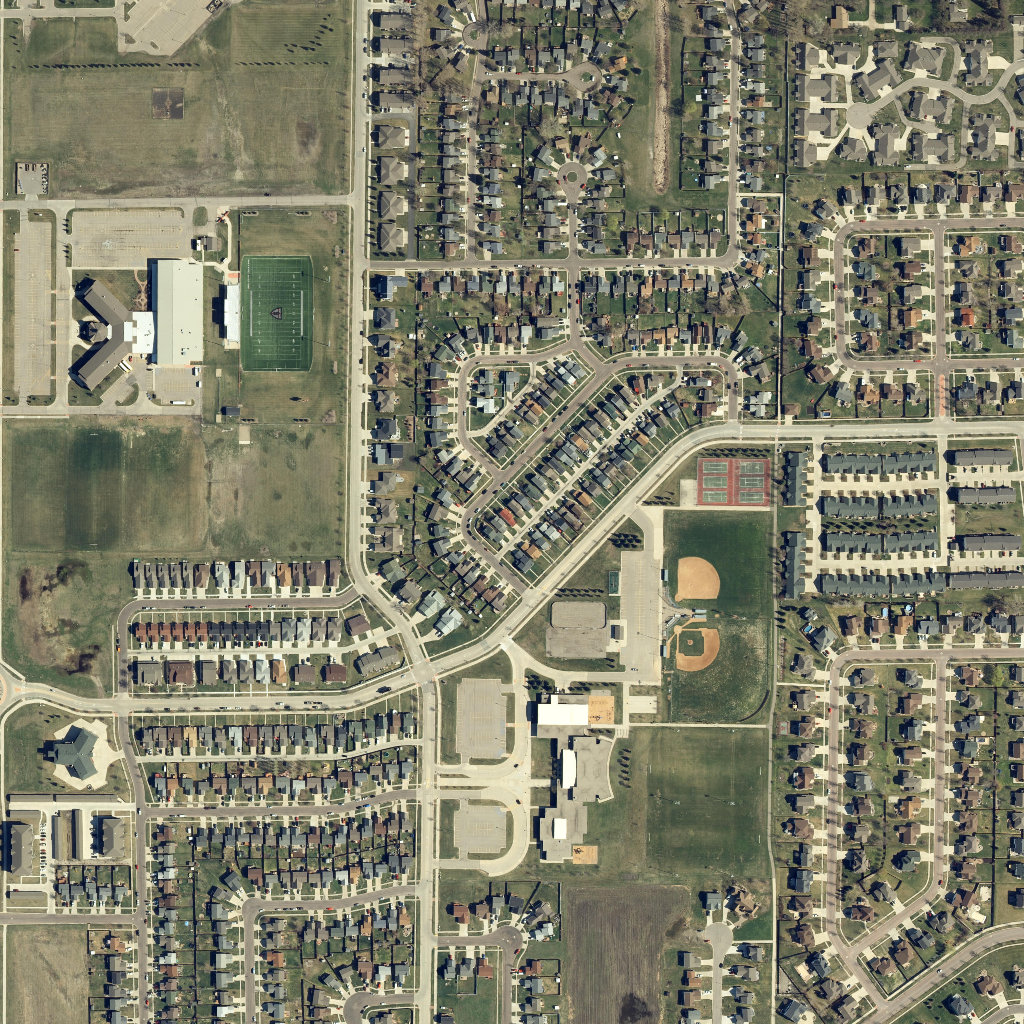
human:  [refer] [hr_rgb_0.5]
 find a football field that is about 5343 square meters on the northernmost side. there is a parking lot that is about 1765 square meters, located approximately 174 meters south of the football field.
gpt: <box>[[23, 24, 30, 35, 0]]</box>

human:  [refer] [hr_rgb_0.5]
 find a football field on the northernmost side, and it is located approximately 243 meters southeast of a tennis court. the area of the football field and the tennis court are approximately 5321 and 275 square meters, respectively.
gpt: <box>[[23, 24, 30, 35, 0]]</box>

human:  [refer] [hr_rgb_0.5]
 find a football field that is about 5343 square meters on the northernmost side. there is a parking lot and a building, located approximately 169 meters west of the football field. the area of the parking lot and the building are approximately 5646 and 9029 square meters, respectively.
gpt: <box>[[23, 24, 30, 35, 0]]</box>